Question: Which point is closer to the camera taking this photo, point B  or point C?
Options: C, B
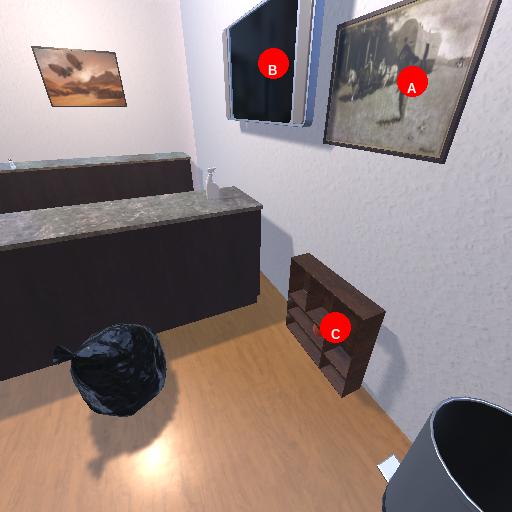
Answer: C